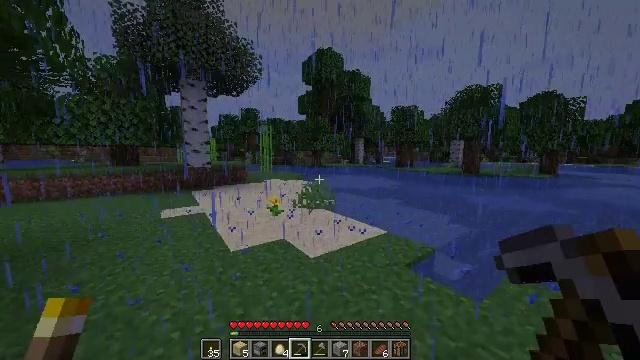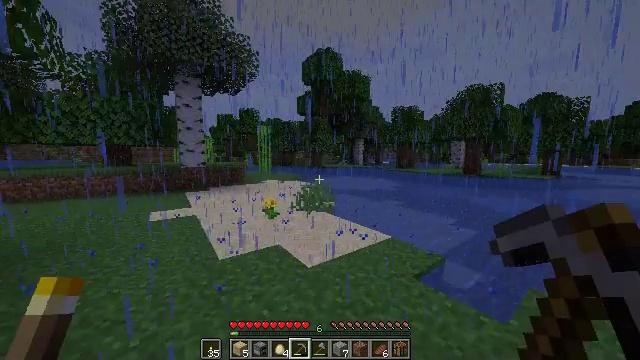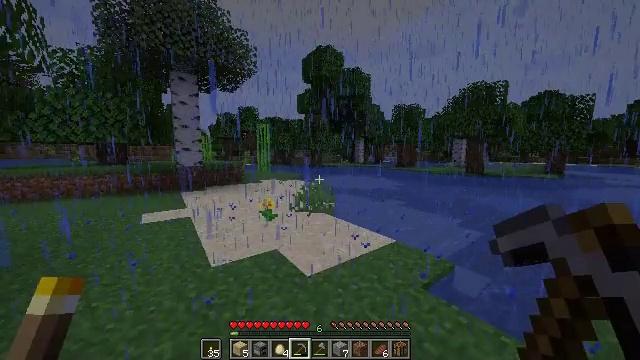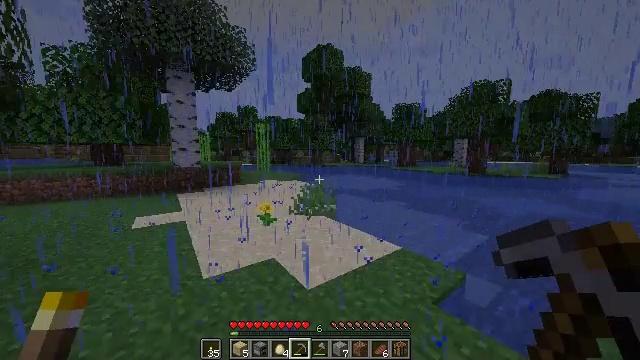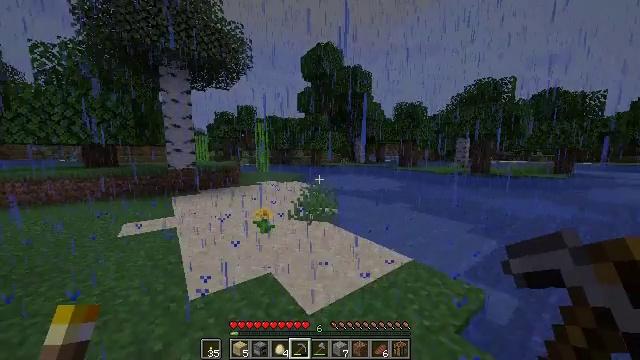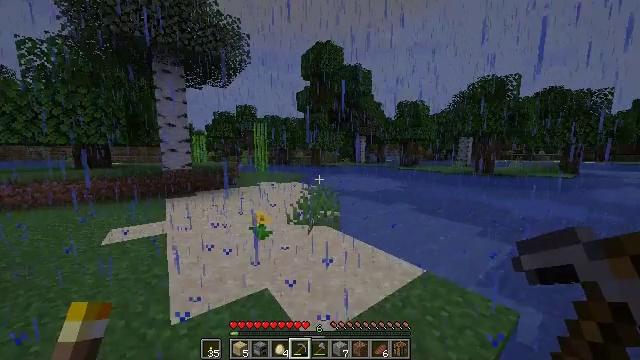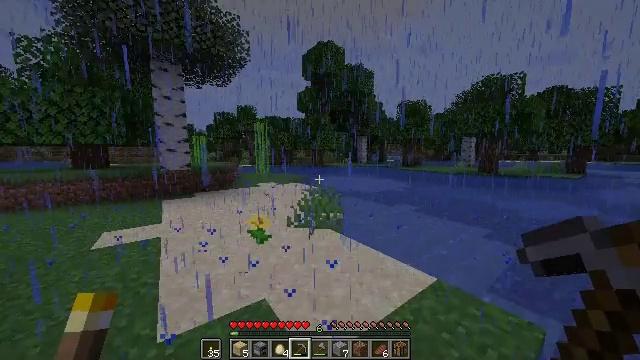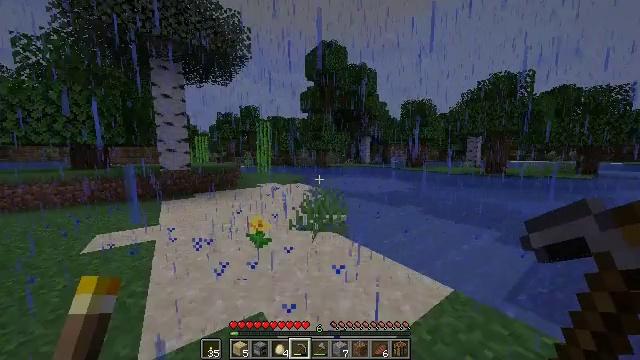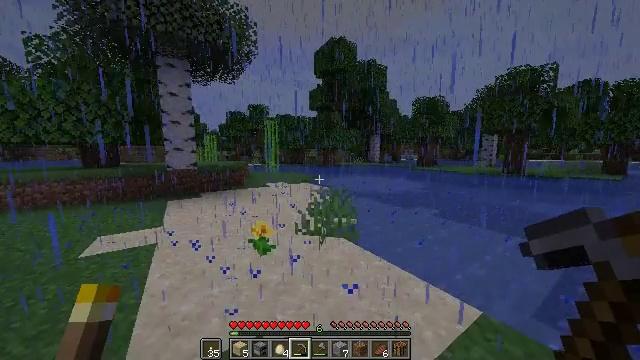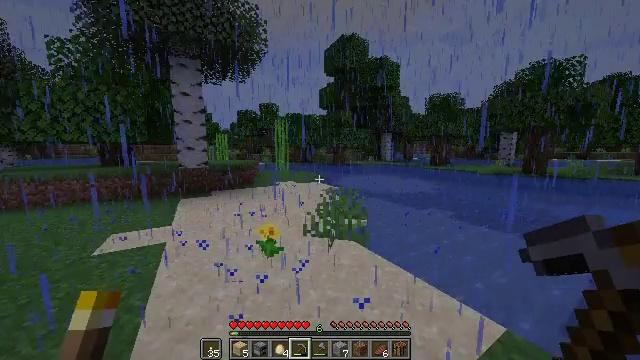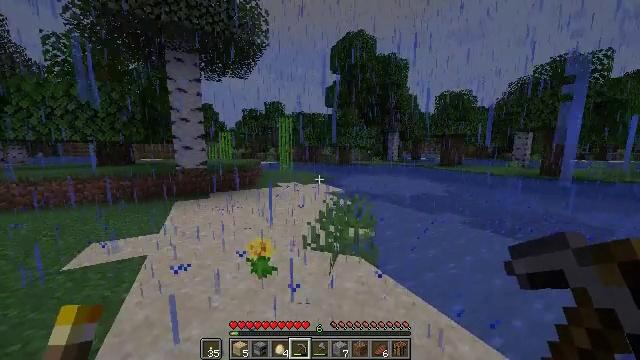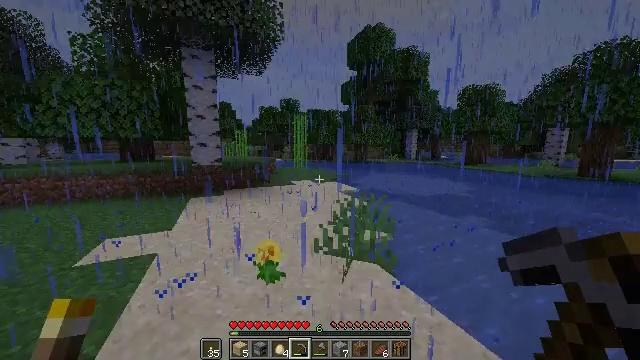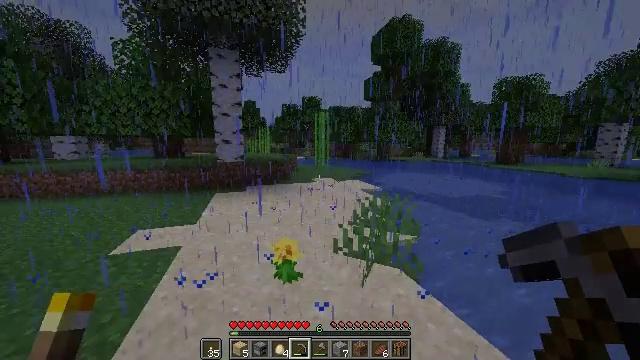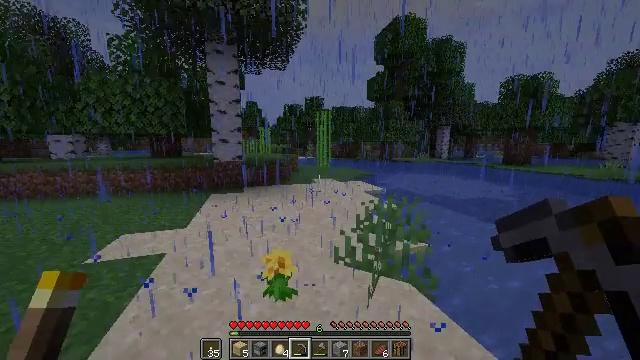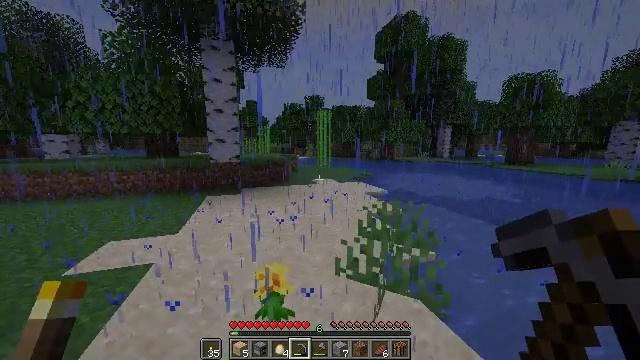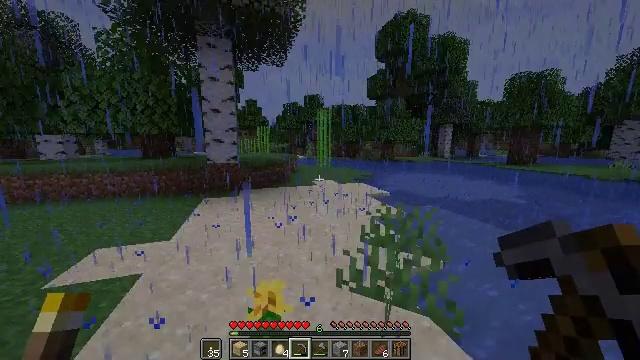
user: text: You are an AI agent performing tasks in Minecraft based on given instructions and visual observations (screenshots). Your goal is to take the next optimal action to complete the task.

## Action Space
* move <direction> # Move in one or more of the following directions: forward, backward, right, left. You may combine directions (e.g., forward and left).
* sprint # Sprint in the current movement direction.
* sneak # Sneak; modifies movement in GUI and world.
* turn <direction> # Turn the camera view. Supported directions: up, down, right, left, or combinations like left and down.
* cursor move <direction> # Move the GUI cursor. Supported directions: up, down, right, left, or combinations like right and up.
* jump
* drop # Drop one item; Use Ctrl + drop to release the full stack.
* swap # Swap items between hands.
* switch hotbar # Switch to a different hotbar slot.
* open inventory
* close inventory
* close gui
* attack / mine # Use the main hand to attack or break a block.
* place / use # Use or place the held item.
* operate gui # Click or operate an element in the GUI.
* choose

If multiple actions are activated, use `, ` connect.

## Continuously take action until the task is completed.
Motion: motion action
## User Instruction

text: Break the sugar cane.
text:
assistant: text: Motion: move forward, sprint
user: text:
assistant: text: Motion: move forward, sprint
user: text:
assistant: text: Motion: move forward, sprint
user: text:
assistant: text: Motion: move forward, sprint
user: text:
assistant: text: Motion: move forward, sprint
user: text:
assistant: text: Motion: move forward, sprint
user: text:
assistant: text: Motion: move forward, sprint
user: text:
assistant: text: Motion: move forward, sprint, turn left
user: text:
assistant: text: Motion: move forward, sprint, turn left
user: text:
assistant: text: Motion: move forward, sprint, turn left
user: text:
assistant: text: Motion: move forward, sprint, turn left
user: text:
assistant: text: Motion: move forward, sprint, turn left
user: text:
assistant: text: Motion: move forward, sprint
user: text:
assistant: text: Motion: move forward, sprint
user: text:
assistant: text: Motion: move forward, sprint
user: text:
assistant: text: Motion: move forward, sprint
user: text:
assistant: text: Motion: move forward, sprint
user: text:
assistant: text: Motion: move forward, sprint
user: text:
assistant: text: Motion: move forward, sprint
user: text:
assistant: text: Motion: move forward, sprint
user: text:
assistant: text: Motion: move forward, sprint
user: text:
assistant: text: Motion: move forward, sprint
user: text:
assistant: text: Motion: move forward, sprint
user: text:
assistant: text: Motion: move forward, sprint
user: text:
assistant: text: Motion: move forward, sprint
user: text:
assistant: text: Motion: move forward, sprint
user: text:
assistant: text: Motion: move forward, sprint
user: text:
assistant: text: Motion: move forward, sprint
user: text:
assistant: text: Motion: move forward, sprint, turn right
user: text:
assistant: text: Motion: move forward, sprint